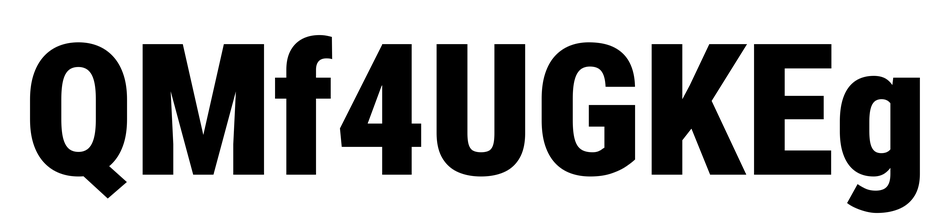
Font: Roboto_Condensed_Black